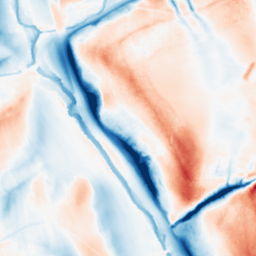
Category: classical
Decomposition family: gaussian_anisotropic
Decomposition parameters: sigma_x: 20
sigma_y: 2
Upsampling method: linear_exact
Upsampling parameters: scale: 2
Upsampling scale: 2